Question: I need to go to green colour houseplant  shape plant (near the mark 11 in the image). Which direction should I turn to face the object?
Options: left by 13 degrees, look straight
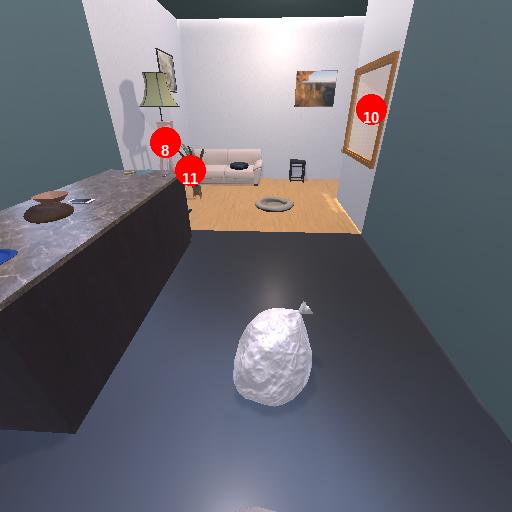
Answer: left by 13 degrees